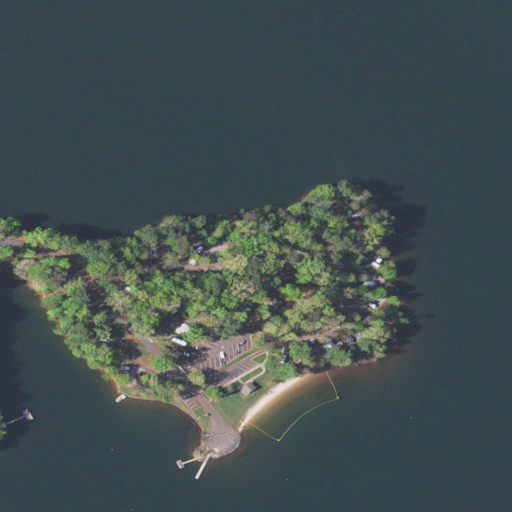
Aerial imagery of cape in Virginia named Beech Point containing open water, deciduous forest, evergreen forest, open development, pasture, low intensity development, grassland, and medium intensity development